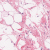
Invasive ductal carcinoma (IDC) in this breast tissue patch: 0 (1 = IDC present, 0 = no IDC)